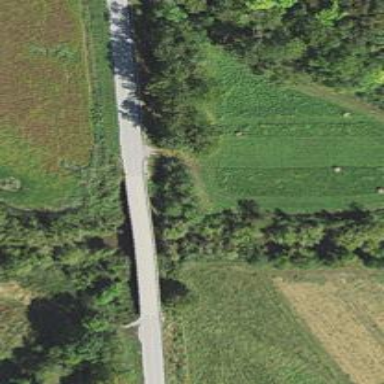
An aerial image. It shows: Secondary road crossing bridge.